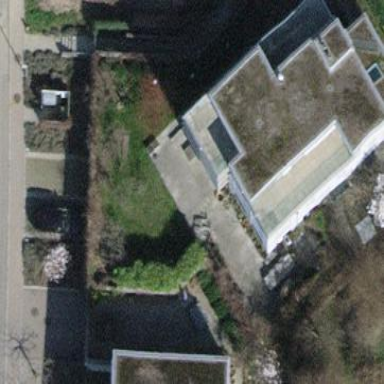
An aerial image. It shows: Flat roof forming part of building.